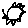
Label: sun